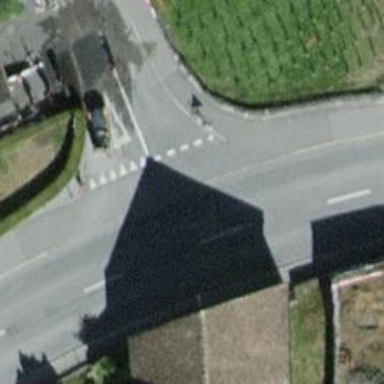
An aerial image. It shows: Unmarked road crossing.